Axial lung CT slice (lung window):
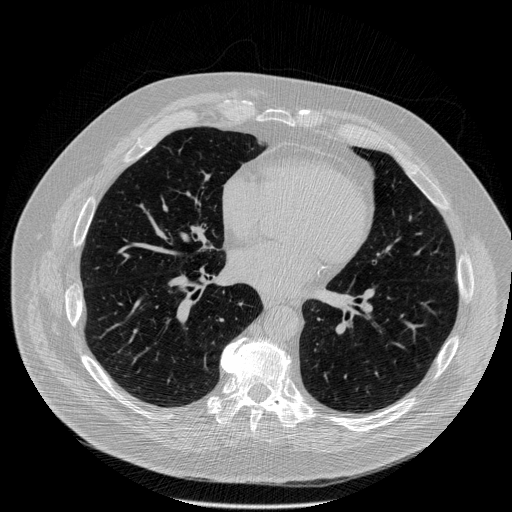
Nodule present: no